Field crop: maize
Growth stage: 2
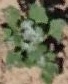
Species: chenopodium